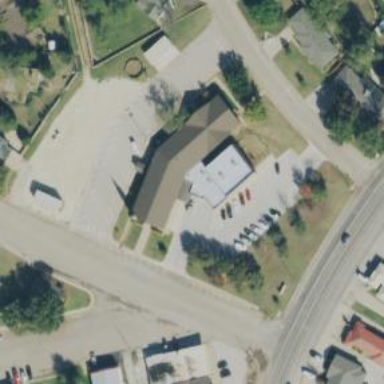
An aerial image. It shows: Building that serves as place of worship.